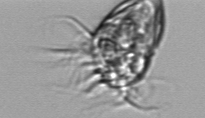
Label: Strombidium_morphotype1